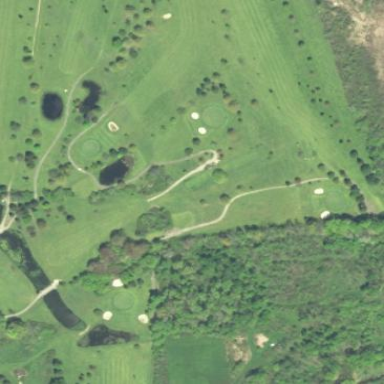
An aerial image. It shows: Golf course surrounded by greenery.